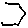
Label: hexagon